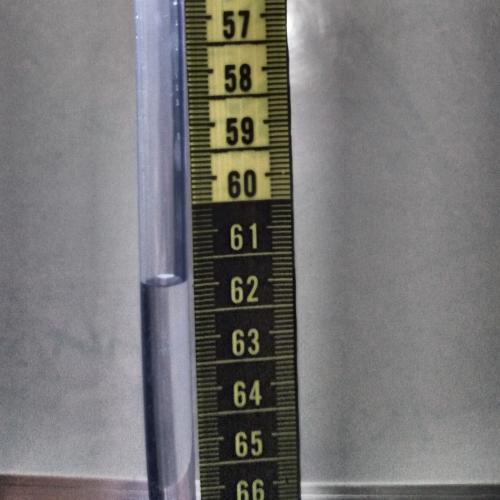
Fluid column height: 61.9 cm